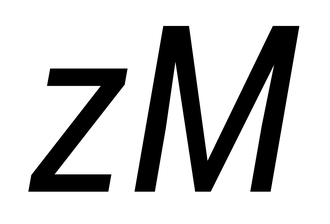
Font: Roboto-Italic_Condensed_Italic